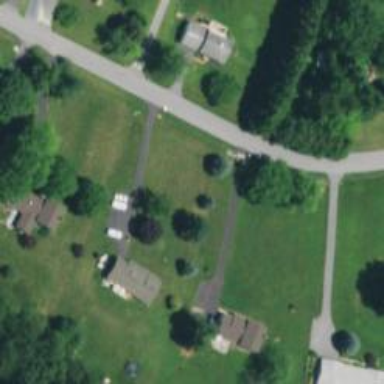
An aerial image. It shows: Driveway.